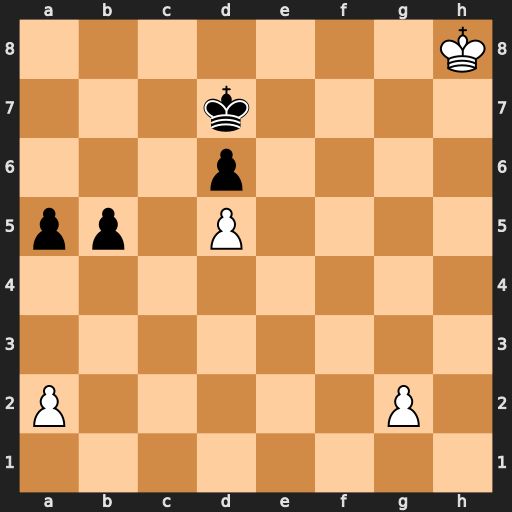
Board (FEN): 7K/3k4/3p4/pp1P4/8/8/P5P1/8
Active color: w
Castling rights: -
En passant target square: -
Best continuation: g4 b4 g5 Kc7 g6 a4 g7